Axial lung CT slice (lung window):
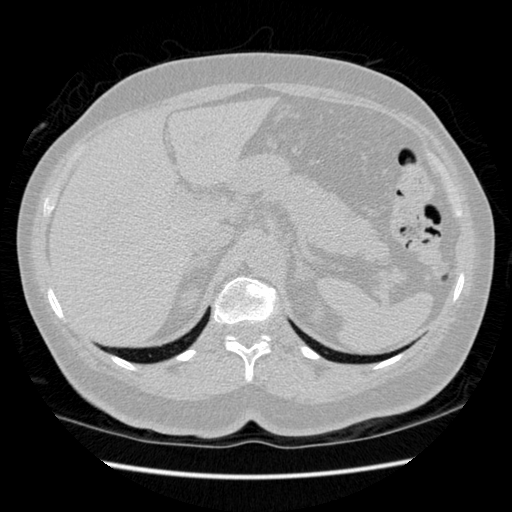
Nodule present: no